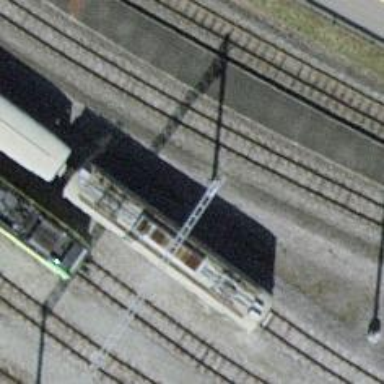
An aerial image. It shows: Narrow-gauge railway siding with electrified contact line. The siding has one track.